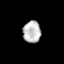
Tissue: lung
Cell type: Myeloid cells
Senescence score: 0.19
Nuclear area (px): 382
Mean DAPI intensity: 187.906